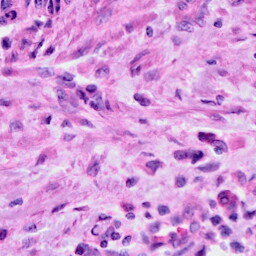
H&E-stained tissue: Cervix